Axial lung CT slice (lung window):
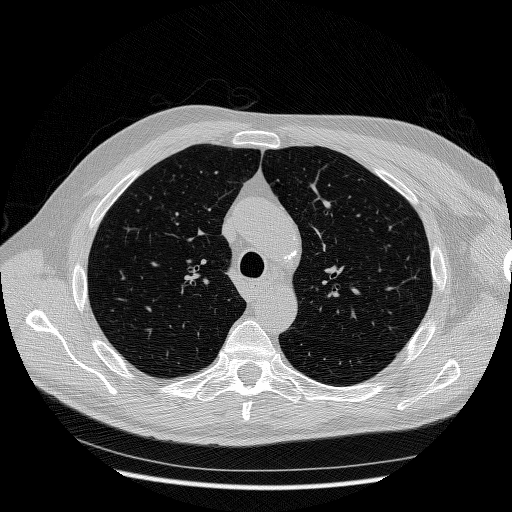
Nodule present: no